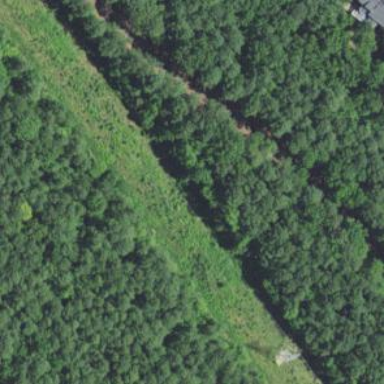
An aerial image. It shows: Mixed woodland with variety of leaf types and cycles.